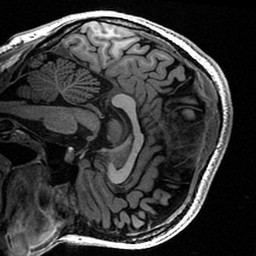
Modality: T1w
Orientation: sagittal
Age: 27
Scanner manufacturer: siemens
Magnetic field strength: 3 T
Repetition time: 2.4 s
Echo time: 0.00224 s